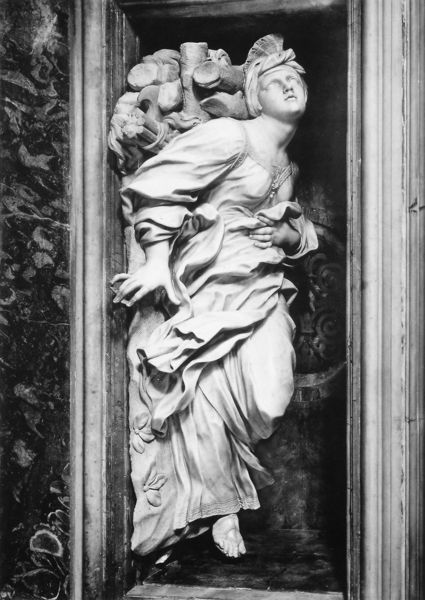
Titel: Sant’Anastasia
Künstler: Francesco Aprile
Standort: Rom, S. Anastasia (EU - I - Latium)
Schlagwörter: fuß, hand, kopf, weiß, blumen, brust, finger, frau, holz, kleid, marmor, rücken, schwarz, säule, säulen, tür, blick, tuch, arm, arme, falten, gesicht, rahmen, tragen, hals, hände, kirche, figur, gewand, stoff, kinn, fliegen, handel, skulptur, statue, sprung, füße, liegen, schlafen, bündel, laufen, schwer, markt, luft, kopftuch, ornamente, knie, flucht, nische, schweben, schwarzweiß, scheite, kehle, leid, fließend, stapel, lasten, scheit, bernini, weiß frau, bernini+, fließendes gewand, himmelholz